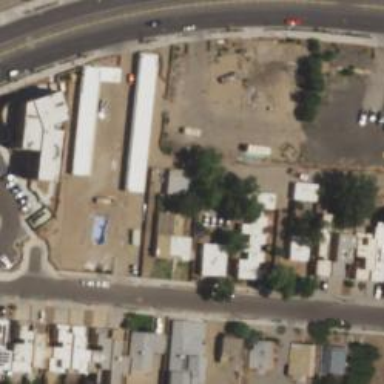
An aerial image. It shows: Alley designated for service vehicles.